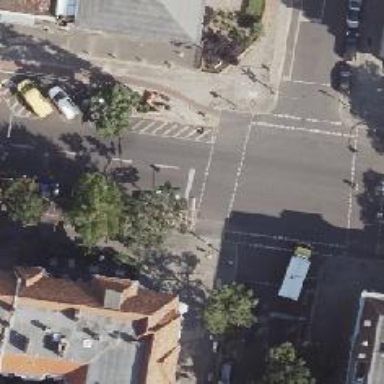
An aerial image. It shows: Crossing with traffic signals.